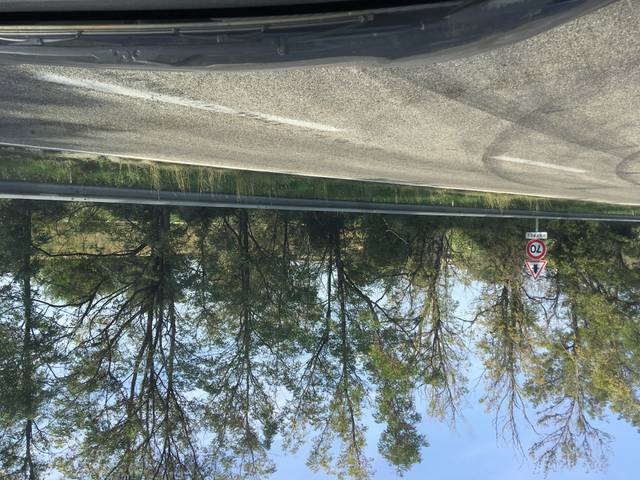
Region: France
Coordinates: 43.948, 4.786